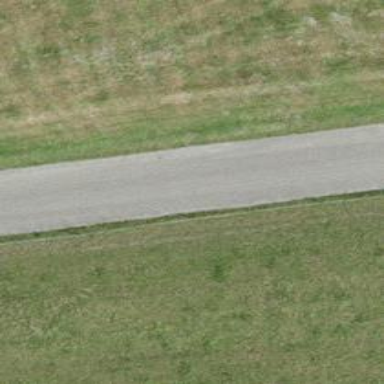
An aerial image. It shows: Unclassified road with asphalt surface.